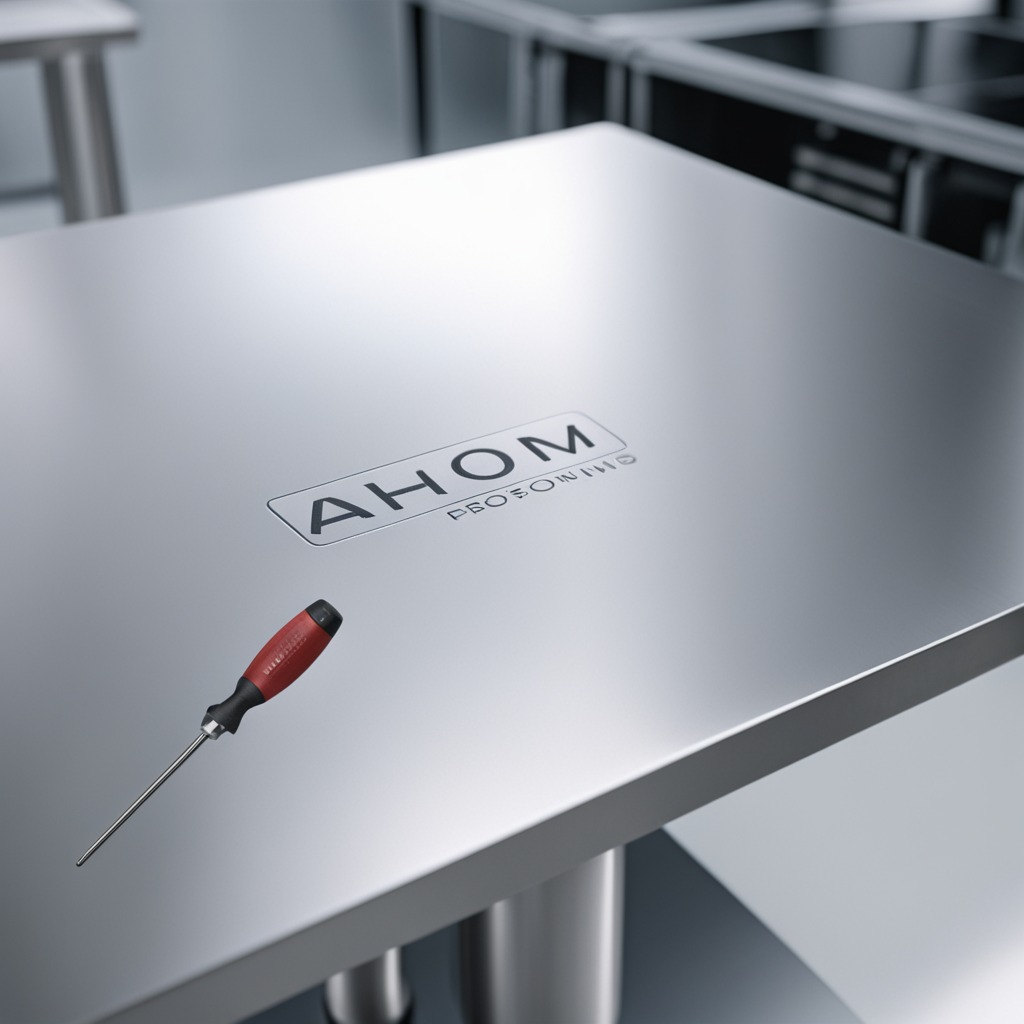
A screwdriver is lying on a stainless steel table in a high-end prototyping lab.